Field crop: maize
Growth stage: 2
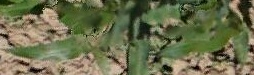
Species: maize